Question: I want to write an app that displays the default Windows Properties sheet, I can't find much info on doing it the normal programmatic way, so I'm thinking maybe shell out to a command-line call; does anyone know the Windows command-line to call up a file's property/details window? Not having any luck searching for it.
This window here:

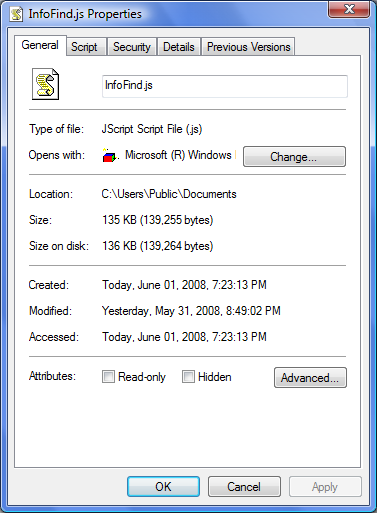
Answer: It appears that there no direct command-line call that can do this, so I whipped up a quick little VBScript to do it, since it appeared to be the quickest and easiest way to achieve the end result (at least for my specific need).
The VBScript simply sends the Windows Shortcut 'Alt + Enter'; so, when a file is highlighted it'll automatically use that file as the one to send the shortcut to.
For anyone else who may want to do the same, just paste the following into a new text file and save it as a '.vbs' file:
'Set WshShell = WScript.CreateObject("WScript.Shell") WshShell.SendKeys "%{ENTER}"'
For anyone interested in an even better solution, I ended up writing a small command-line app in VB.NET to do this, here's a link to it's full info + the source code: <URL>